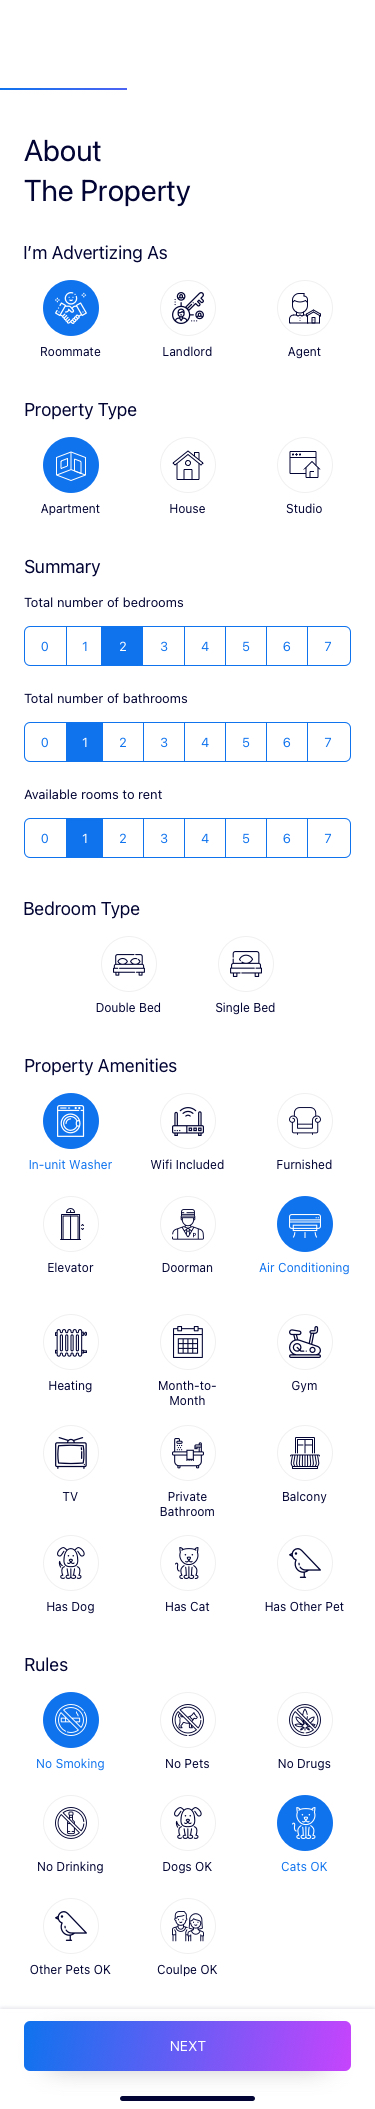
Text in this UI design:
About
The Property
Apartment
Property Type
House
Studio
Roommate
Landlord
Agent
I’m Advertizing As
Summary
Total number of bedrooms
1
0
2
3
4
5
6
7
Total number of bathrooms
1
0
2
3
4
5
6
7
Available rooms to rent
1
0
2
3
4
5
6
7
Bedroom Type
Double Bed
Single Bed
Property Amenities
In-unit Washer
Elevator
Heating
TV
Has Dog
Wifi Included
Doorman
Month-to-Month
Private Bathroom
Has Cat
Furnished
Air Conditioning
Gym
Balcony
Has Other Pet
Rules
No Smoking
No Drinking
Other Pets OK
No Pets
Dogs OK
Coulpe OK
No Drugs
Cats OK